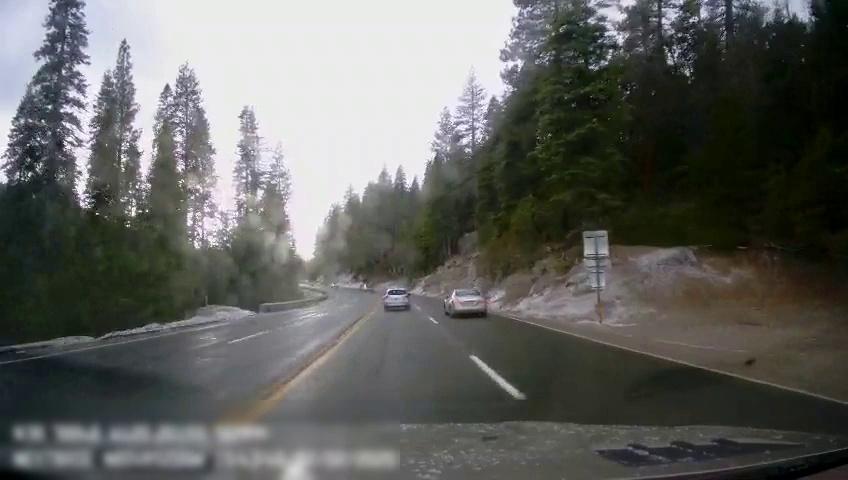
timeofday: Day
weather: Cloudy
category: Drivable Space
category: Vehicles | Car
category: Vehicles | Car
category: Lanes | Current Lane
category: Lanes | Current Lane
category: Lanes | Opposite Lane
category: Lanes | Opposite Lane
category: Lanes | Current Lane
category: Lanes | Opposite Lane